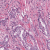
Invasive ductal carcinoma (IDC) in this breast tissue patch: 1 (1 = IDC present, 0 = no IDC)